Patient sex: M
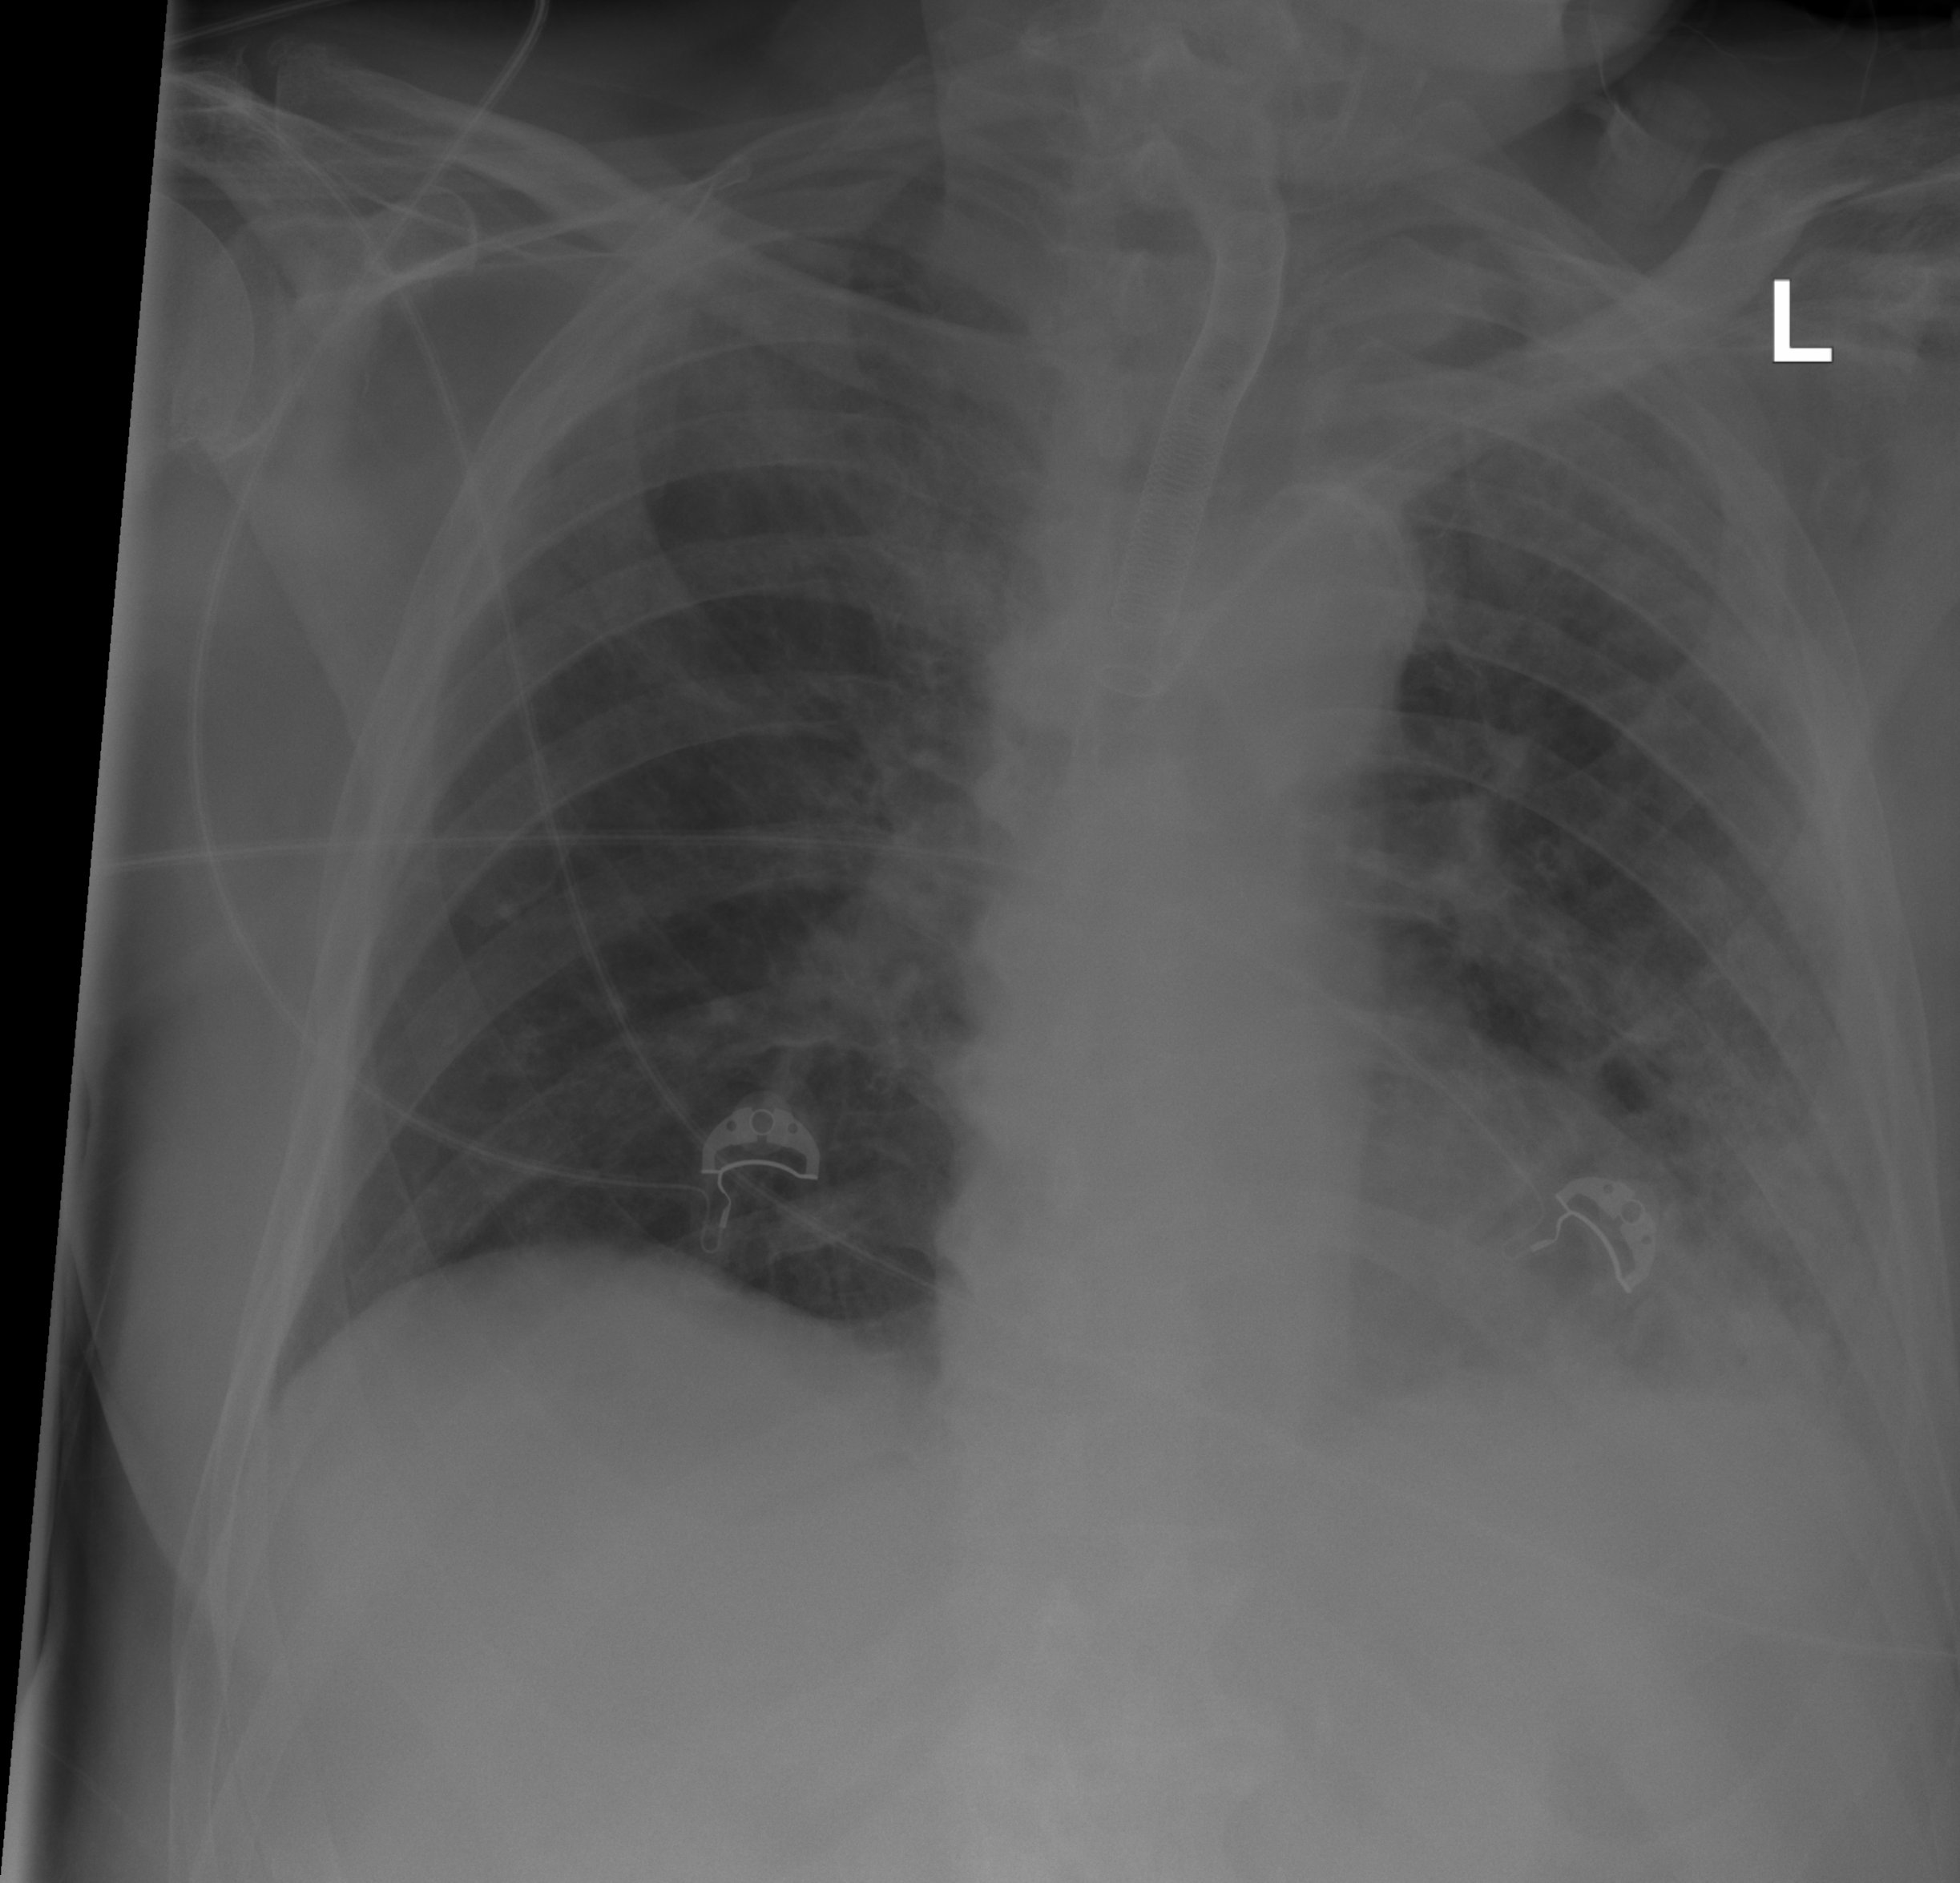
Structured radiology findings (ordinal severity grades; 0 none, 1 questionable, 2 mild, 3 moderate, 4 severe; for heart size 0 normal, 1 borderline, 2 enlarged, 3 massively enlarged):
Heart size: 1
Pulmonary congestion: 2
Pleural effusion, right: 0
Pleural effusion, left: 2
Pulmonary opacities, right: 2
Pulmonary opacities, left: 3
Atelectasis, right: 2
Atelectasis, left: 3